Question: I have searched and looked at multiple solutions to this problem but can't seem to have anything work for me. Here is my code and a screenshot. If it makes any difference I manually dragged the navigation bar onto the view and connected an outlet.Thanks. I appreciate any help on this.
'''
class SubjectsViewController: UIViewController {
@IBOutlet var myTableView: UITableView!
@IBOutlet var noBooksLabel: UILabel!
@IBOutlet var navigationBarTitle: UINavigationBar!
func backAction() -> Void {
self.navigationController?.popViewControllerAnimated(true)
}
override func viewWillAppear(animated: Bool) {
self.noBooksLabel.hidden = true
}
override func viewDidLoad() {
super.viewDidLoad()
descriptions.removeAll(keepCapacity: true)
usernames.removeAll(keepCapacity: true)
imageFiles.removeAll(keepCapacity: true)
println("Subject view controller")
self.navigationBarTitle.topItem?.title = "\(selectedSubject)"
let backButton = UIBarButtonItem(title: "Back", style: UIBarButtonItemStyle.Plain, target: self, action: "backAction")
self.navigationItem.leftBarButtonItem = backButton
pickedSubject = selectedSubject
println("Picked Subject = \(pickedSubject)")
println("Subject view controller")
self.navigationBarTitle.topItem?.title = "\(selectedSubject)"
//let backButton = UIBarButtonItem(title: "Back", style: UIBarButtonItemStyle.Plain, target: self, action: "backAction")
//self.navigationItem.leftBarButtonItem=barBtn;
var subjectQuery = PFQuery(className: "BookPosting")
subjectQuery.whereKey("CourseSubject", equalTo: pickedSubject)
subjectQuery.findObjectsInBackgroundWithBlock {
(objects: [AnyObject]!, error: NSError!) -> Void in
if error == nil {
// The find succeeded.
println("Successfully retrieved \(objects.count) scores.")
// Do something with the found objects
if let objects = objects as? [PFObject] {
for object in objects {
descriptions.append(object["Description"] as String)
usernames.append(object["username"] as String)
imageFiles.append(object["imageFile"] as PFFile)
self.myTableView.reloadData()
}
}
println("descriptions.count = \(descriptions.count)")
if (descriptions.count == 0) {
self.noBooksLabel.hidden = false
} else {
self.noBooksLabel.hidden = true
}
} else {
// Log details of the failure
println("Error: \(error) \(error.userInfo!)")
}
}
}
func tableView(tableView: UITableView, numberOfRowsInSection section: Int) -> Int {
return descriptions.count
}
func tableView(tableView: UITableView, heightForRowAtIndexPath indexPath: NSIndexPath) -> CGFloat {
return 100
}
func tableView(tableView: UITableView, cellForRowAtIndexPath indexPath: NSIndexPath) -> UITableViewCell {
var cell: bookCell = tableView.dequeueReusableCellWithIdentifier("booksCells") as bookCell
cell.subjectBookDescription.text = descriptions[indexPath.row]
cell.subjectBookPosterUsername.text = usernames[indexPath.row]
imageFiles[indexPath.row].getDataInBackgroundWithBlock { (imageData: NSData!, error: NSError!) -> Void in
if error == nil {
let image = UIImage(data: imageData)
cell.subjectBookImage.image = image
}
}
return cell
}
}
'''
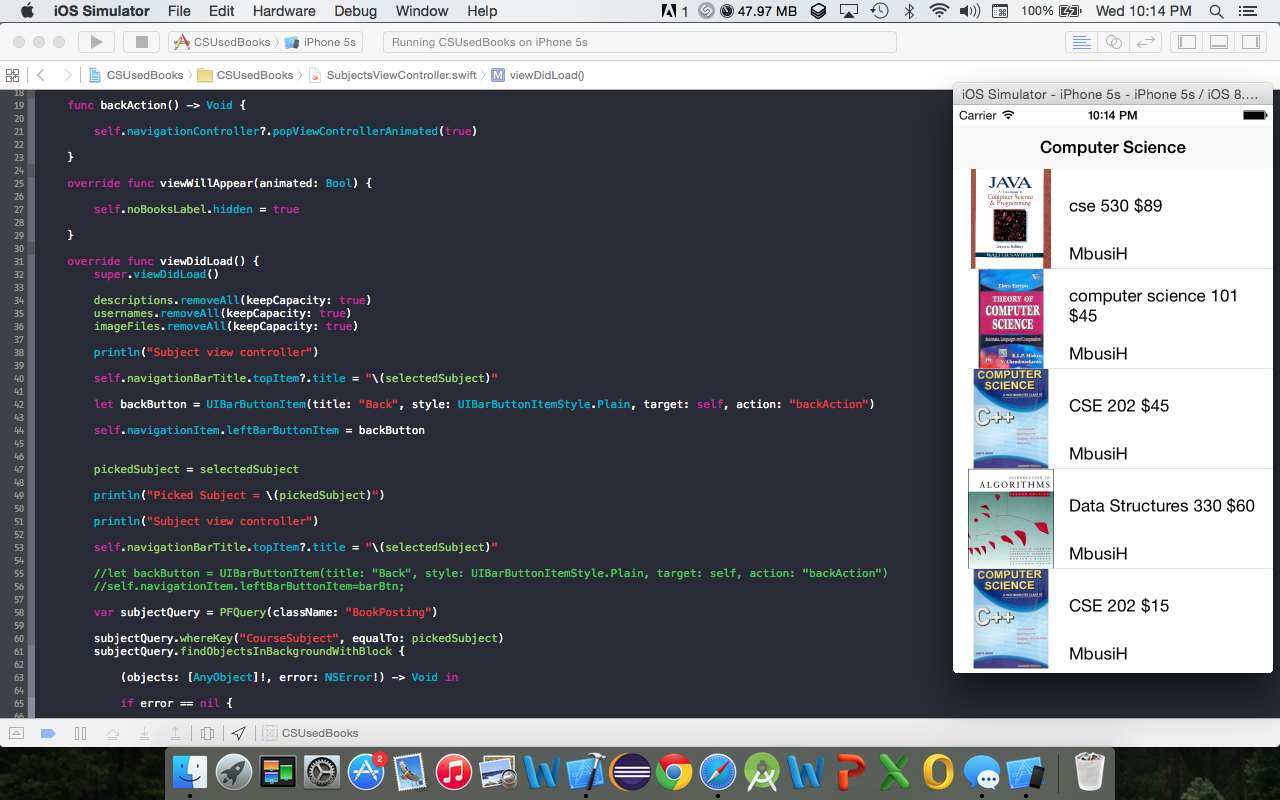
Answer: I'm assuming that you are trying to add a UIBarButtonItem to the navigation bar connected to the outlet navigationBarTitle.
Replace 'self.navigationItem.leftBarButtonItem = backButton' with the following:
'''
self.navigationBarTitle.topItem?.leftBarButtonItem = backButton
'''